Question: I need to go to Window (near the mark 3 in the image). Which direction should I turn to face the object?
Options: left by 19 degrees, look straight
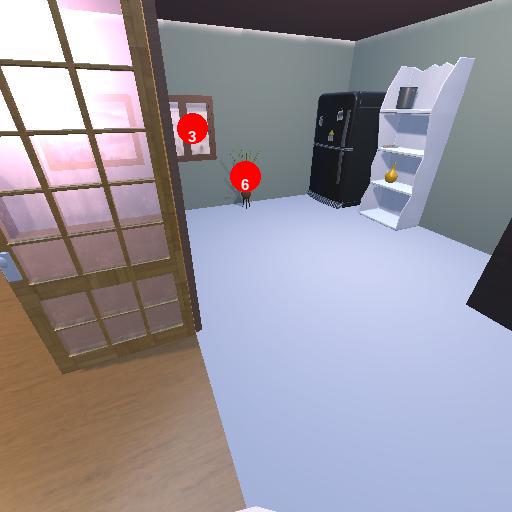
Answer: left by 19 degrees